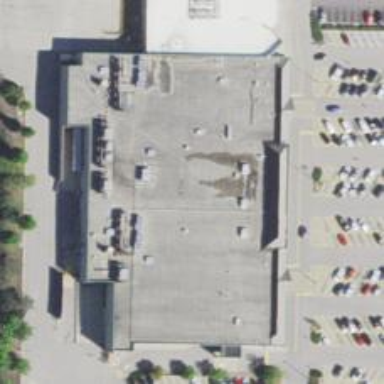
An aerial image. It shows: Supermarket.